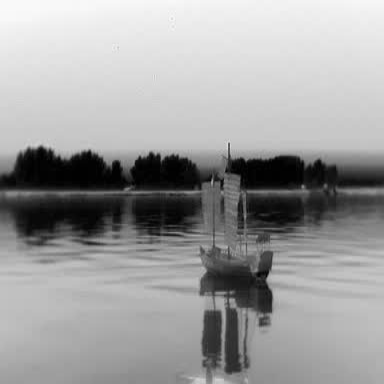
There is a sailboat in the infrared image.